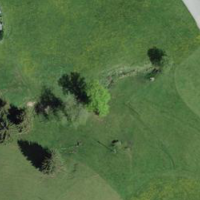
EUNIS habitat code: 24
Species observed at this site:
Cynosurus cristatus